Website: lowes
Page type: payment
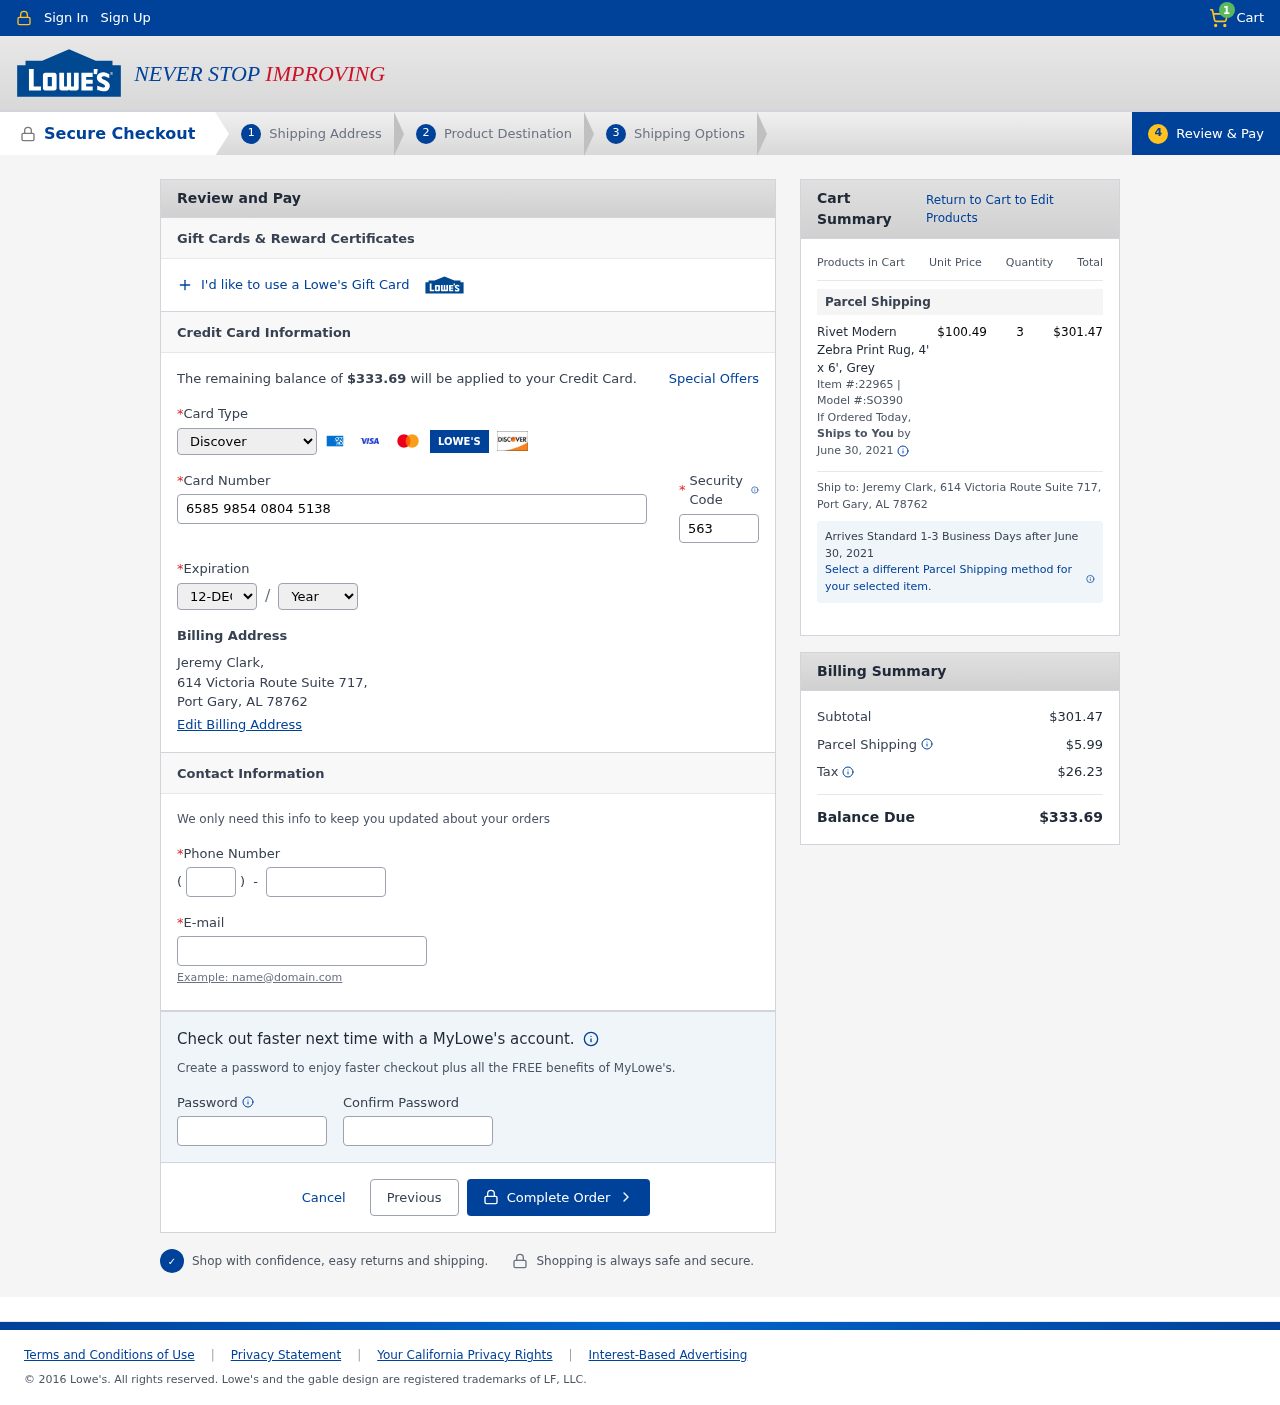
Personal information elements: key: PII_CARD_CVV
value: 563
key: PII_CARD_EXPIRY_MONTH
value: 12
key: PII_CARD_EXPIRY_YEAR
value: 27
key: PII_CARD_NUMBER
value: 6585 9854 0804 5138
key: PII_CARD_TYPE
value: Discover
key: PII_CITY_STATE_ZIP
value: Port Gary, AL 78762
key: PII_EMAIL
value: jeremyclark@yahoo.com
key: PII_FULLNAME
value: Jeremy Clark,
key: PII_PHONE
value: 8856300867
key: PII_PHONE_AREA
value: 885
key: PII_STREET
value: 614 Victoria Route Suite 717,
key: PII_FULLNAME2
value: Jeremy Clark
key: PII_STREET2
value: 614 Victoria Route Suite 717
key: PII_CITY_STATE_ZIP2
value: Port Gary, AL 78762
Product elements: key: PRODUCT1_NAME
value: Rivet Modern Zebra Print Rug, 4' x 6', Grey
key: PRODUCT1_PRICE
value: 100.49
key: PRODUCT1_QUANTITY
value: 3
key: PRODUCT1_ITEM
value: Item #:22965
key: PRODUCT1_MODEL
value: Model #:SO390
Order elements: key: ORDER_NUM_ITEMS
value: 1
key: ORDER_TOTAL
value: $333.69
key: ORDER_SHIPPING_DATE
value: June 30, 2021
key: ORDER_SUBTOTAL
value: $301.47
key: ORDER_SHIPPING_DATE2
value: June 30, 2021
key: ORDER_SHIPPING_COST
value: $5.99
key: ORDER_TAX
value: $26.23